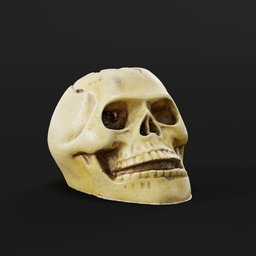
Label: nature